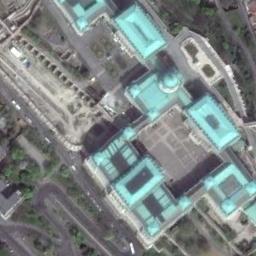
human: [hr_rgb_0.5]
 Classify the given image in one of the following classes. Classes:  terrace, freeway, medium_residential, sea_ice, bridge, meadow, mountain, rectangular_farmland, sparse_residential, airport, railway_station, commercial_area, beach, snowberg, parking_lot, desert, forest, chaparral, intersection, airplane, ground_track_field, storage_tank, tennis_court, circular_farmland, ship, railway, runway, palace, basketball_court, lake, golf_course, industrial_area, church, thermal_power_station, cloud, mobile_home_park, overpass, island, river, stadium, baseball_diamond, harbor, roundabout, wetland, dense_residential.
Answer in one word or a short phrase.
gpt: palace